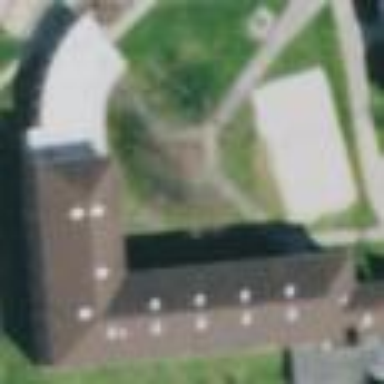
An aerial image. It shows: Residential building.